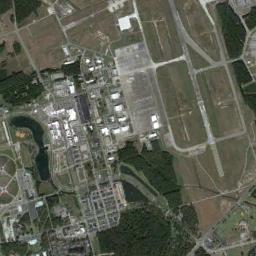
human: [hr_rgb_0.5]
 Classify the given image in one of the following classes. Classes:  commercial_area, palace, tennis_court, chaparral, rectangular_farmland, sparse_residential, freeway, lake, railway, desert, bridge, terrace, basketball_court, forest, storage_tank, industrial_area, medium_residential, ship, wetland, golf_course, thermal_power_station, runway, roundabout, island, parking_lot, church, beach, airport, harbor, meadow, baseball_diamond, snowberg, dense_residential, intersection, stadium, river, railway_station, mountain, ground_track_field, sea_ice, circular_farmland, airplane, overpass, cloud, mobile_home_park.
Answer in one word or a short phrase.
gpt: airport